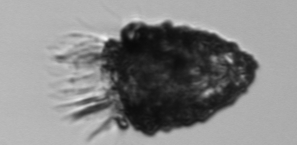
Label: Stenosemella_pacifica